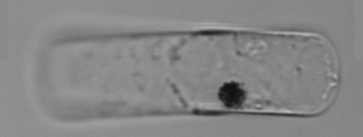
Label: Guinardia_flaccida